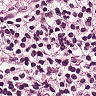
Metastatic tissue present: no